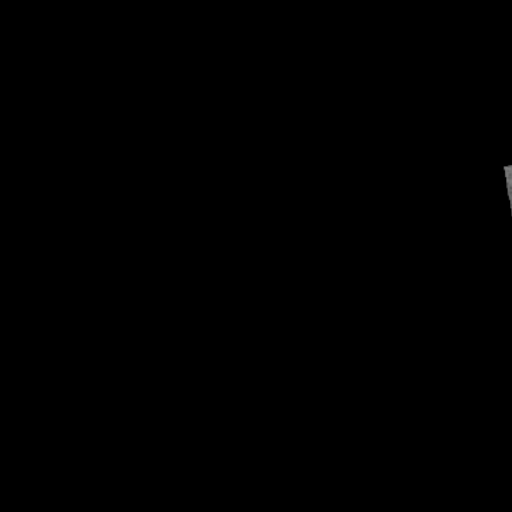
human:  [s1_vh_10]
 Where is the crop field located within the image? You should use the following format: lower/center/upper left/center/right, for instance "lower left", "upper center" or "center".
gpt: The crop field is located in the center right of the image.
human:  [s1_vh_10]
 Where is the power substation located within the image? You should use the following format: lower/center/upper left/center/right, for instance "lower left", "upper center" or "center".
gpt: The power substation is located in the center of the image.
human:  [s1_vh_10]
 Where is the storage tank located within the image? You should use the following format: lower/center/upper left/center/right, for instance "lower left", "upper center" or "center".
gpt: The storage tank is located in the center of the image.
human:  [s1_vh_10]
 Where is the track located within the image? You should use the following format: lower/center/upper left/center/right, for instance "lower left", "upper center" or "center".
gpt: The track is located in the lower right of the image.
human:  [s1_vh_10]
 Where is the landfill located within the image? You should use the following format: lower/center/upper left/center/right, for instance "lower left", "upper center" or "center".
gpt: There is no landfill in the image.

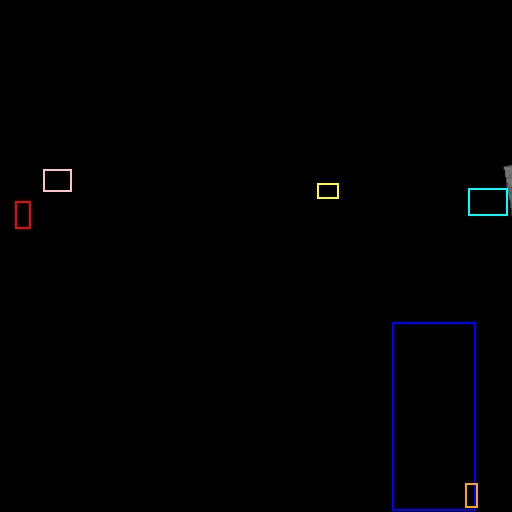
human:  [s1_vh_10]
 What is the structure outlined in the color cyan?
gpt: The structure outlined in cyan is a crop field.
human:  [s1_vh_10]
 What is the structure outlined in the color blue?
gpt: The structure outlined in blue is a park.
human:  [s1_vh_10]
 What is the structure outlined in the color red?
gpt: The structure outlined in red is a parking lot.
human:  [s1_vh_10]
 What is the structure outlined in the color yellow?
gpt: The structure outlined in yellow is a power substation.
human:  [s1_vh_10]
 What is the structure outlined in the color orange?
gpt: The structure outlined in orange is a track.
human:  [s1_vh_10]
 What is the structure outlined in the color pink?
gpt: The structure outlined in pink is a building.
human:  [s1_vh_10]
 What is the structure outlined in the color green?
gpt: There is no green outline.